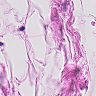
Metastatic tissue present: no